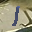
Label: 1